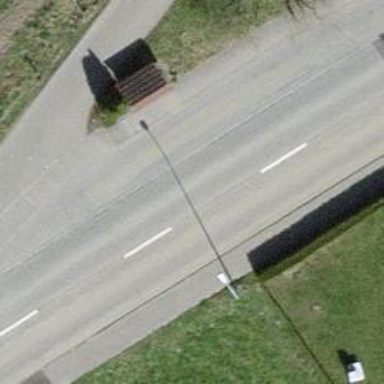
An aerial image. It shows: Bus stop with stop position for public transport.